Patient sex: F
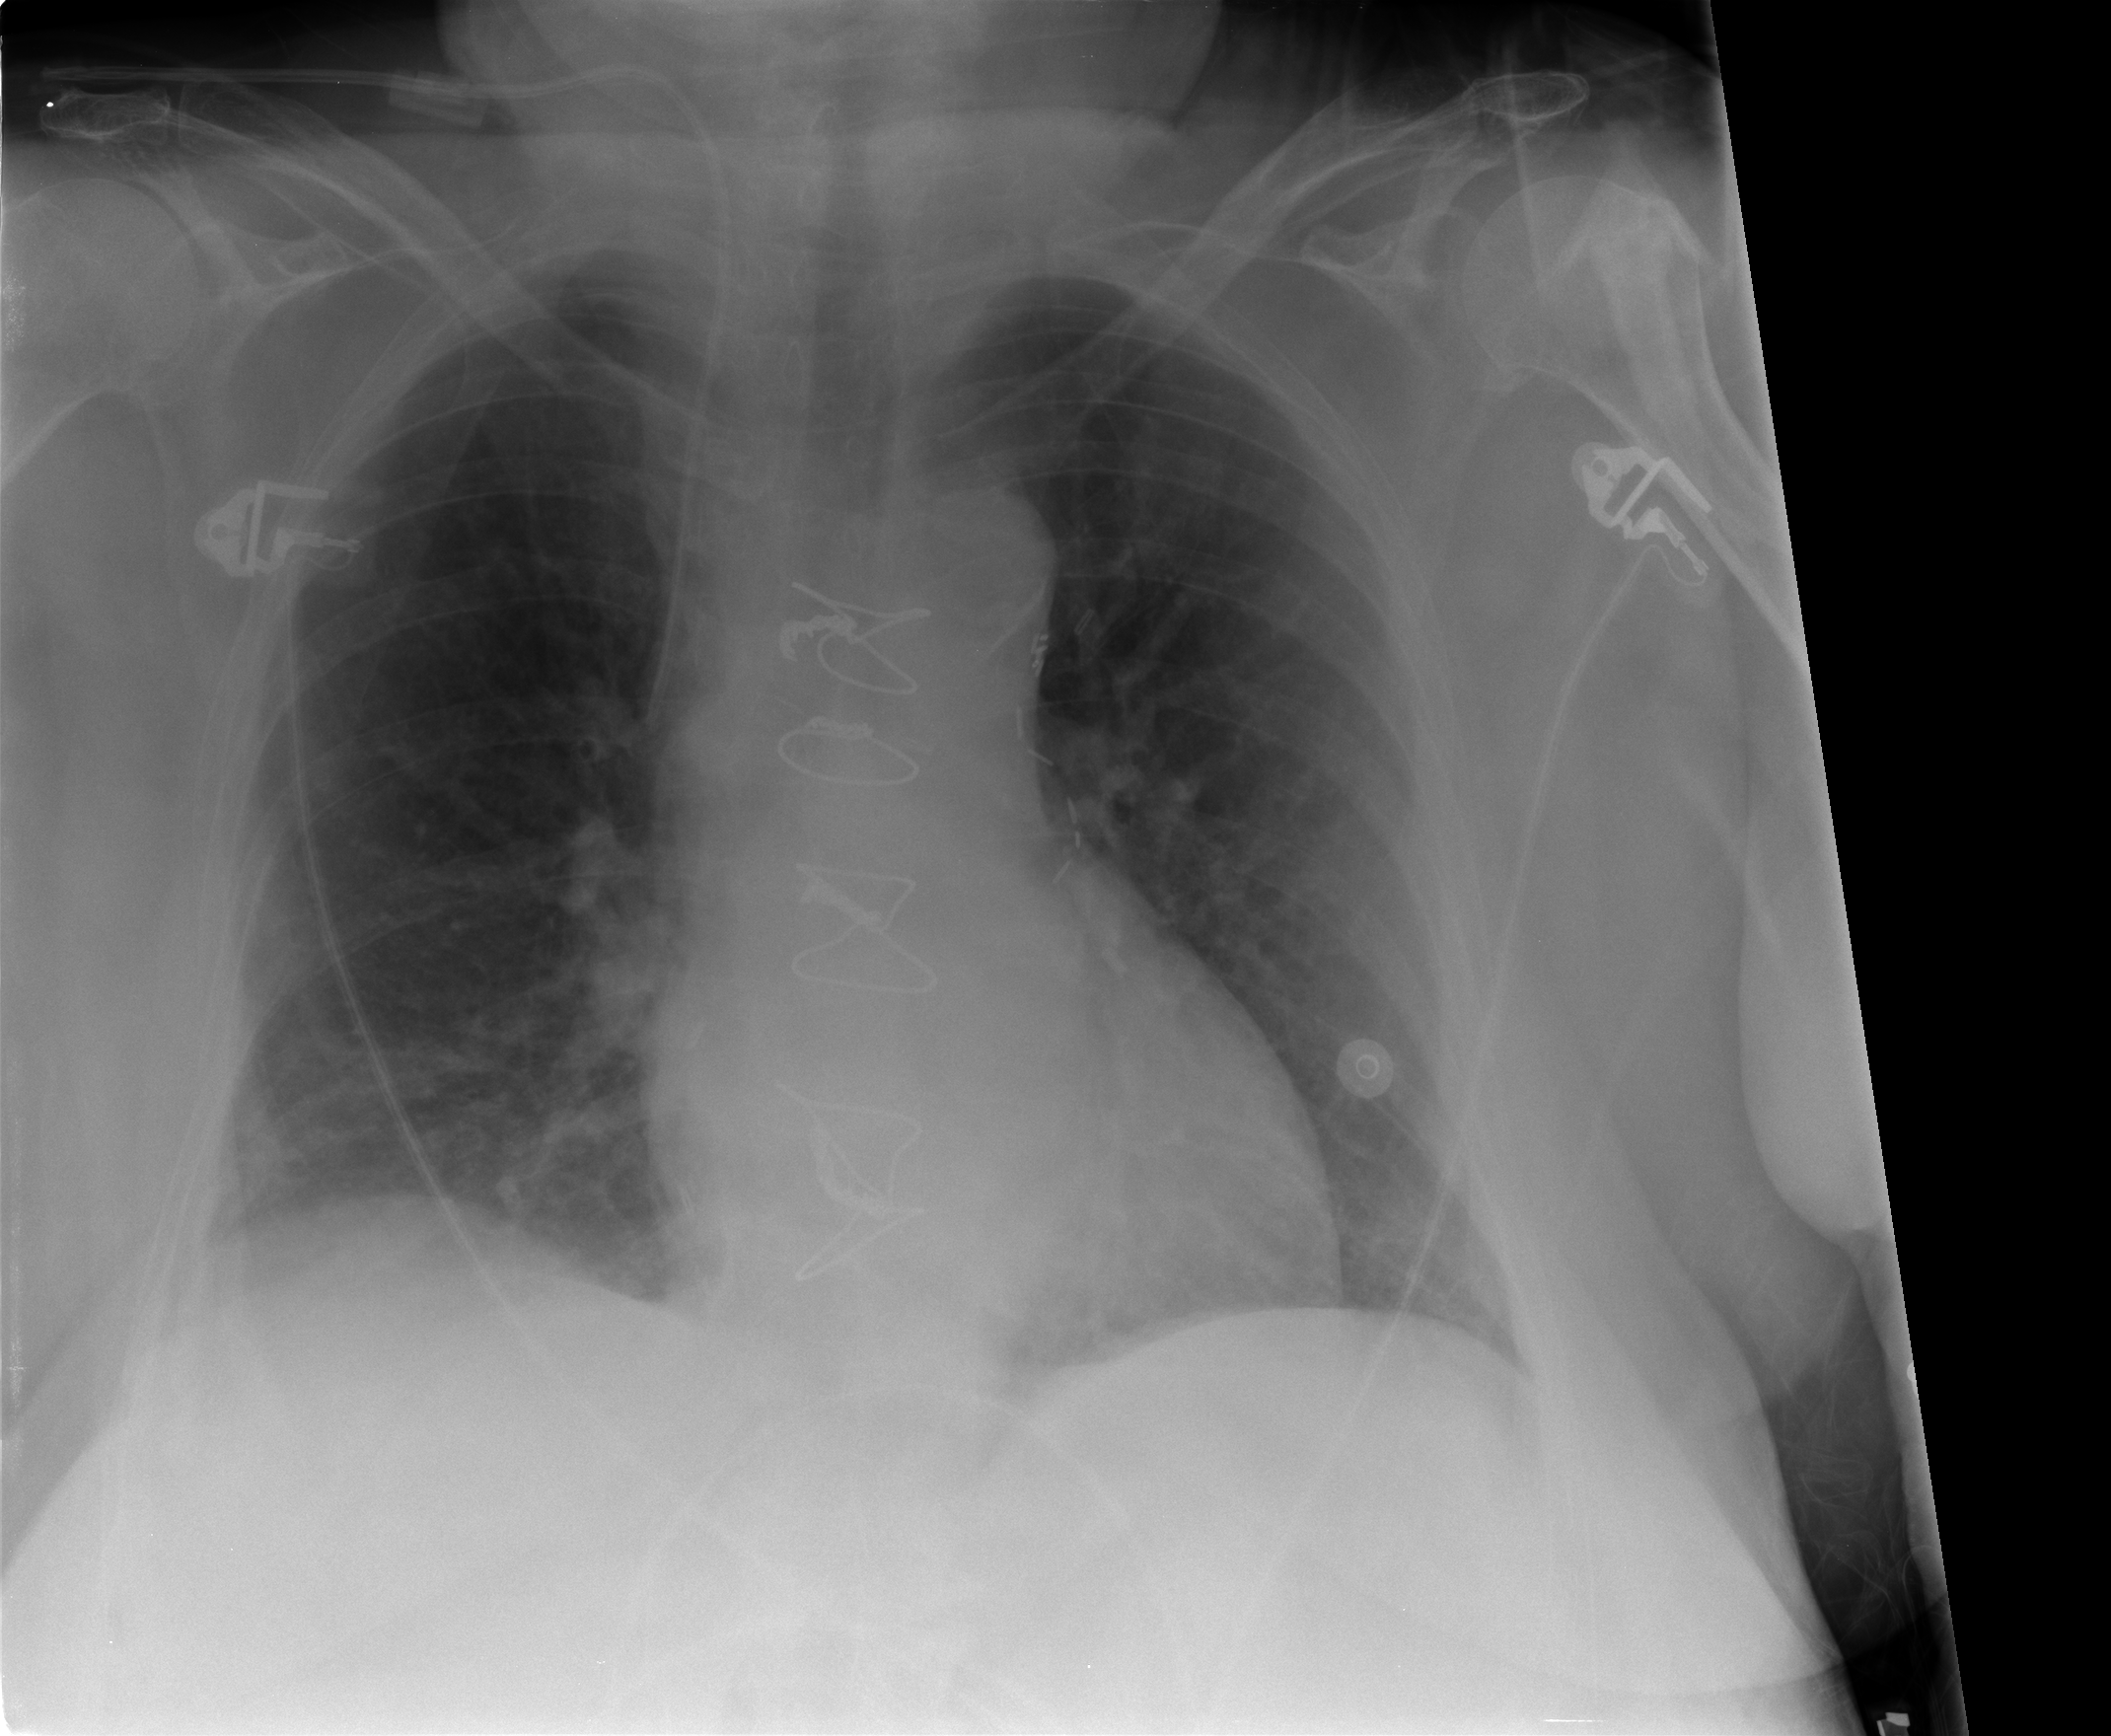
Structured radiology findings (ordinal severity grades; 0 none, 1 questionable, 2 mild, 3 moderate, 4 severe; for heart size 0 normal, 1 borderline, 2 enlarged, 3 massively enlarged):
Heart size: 0
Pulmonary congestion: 0
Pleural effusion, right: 0
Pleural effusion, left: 0
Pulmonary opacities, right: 0
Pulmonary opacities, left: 0
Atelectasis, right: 2
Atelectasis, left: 0